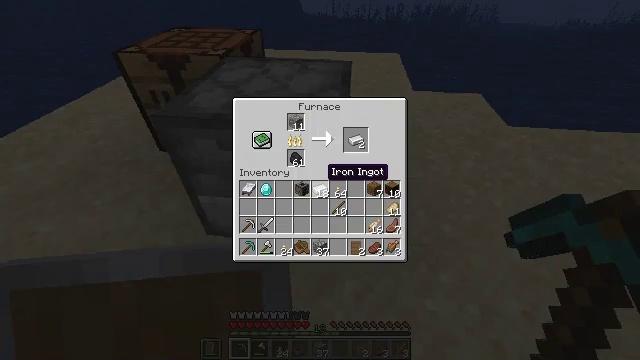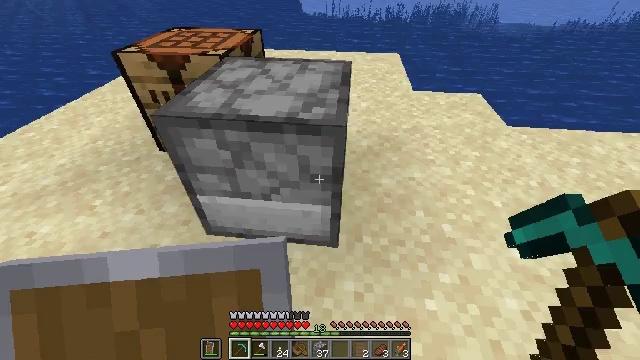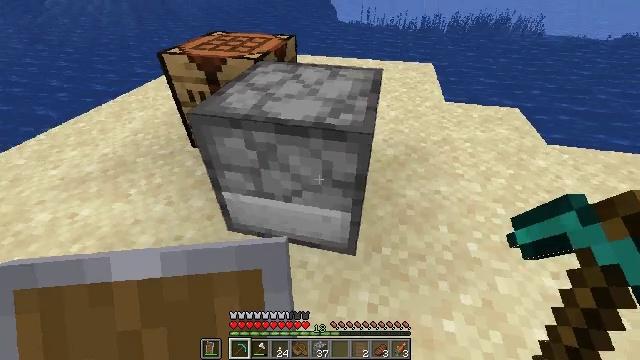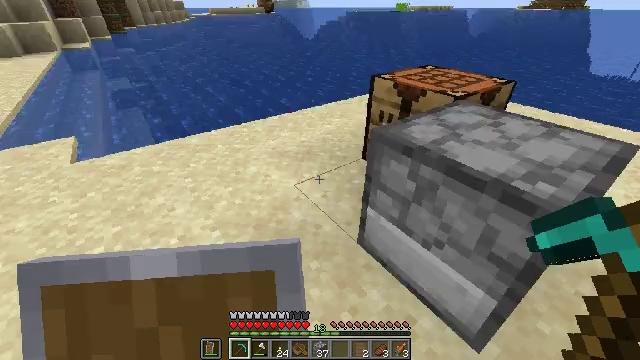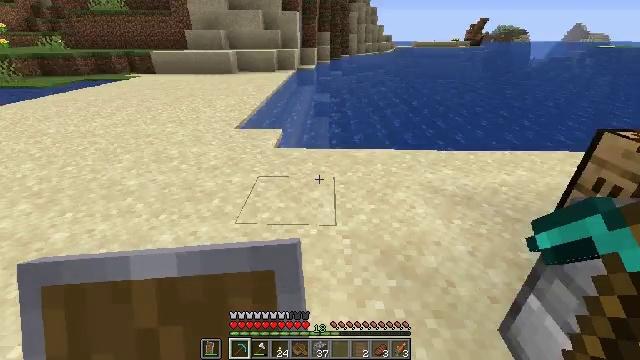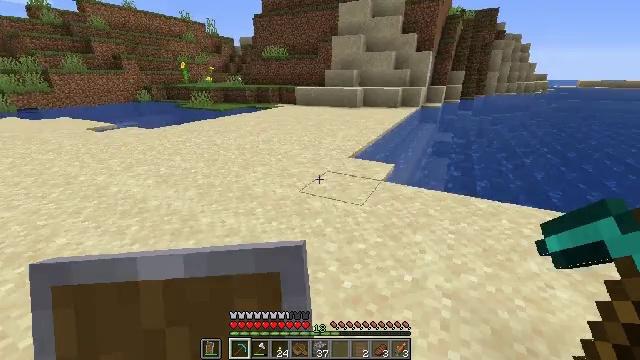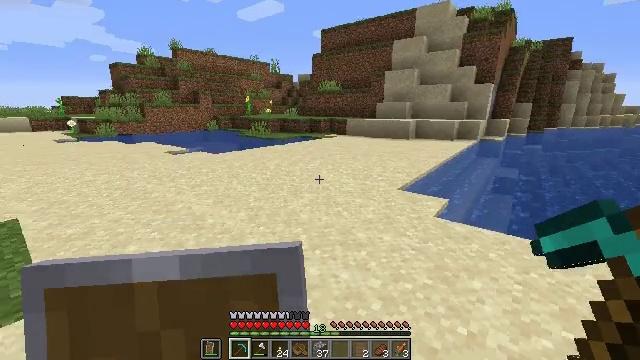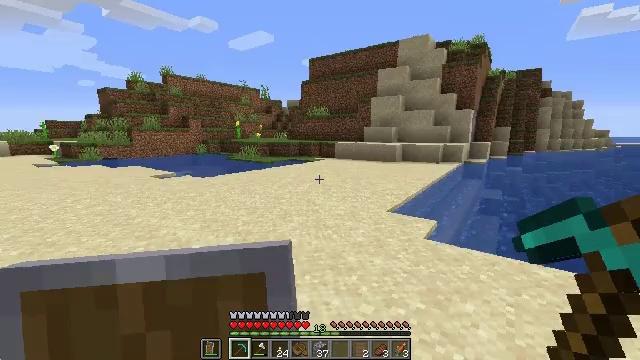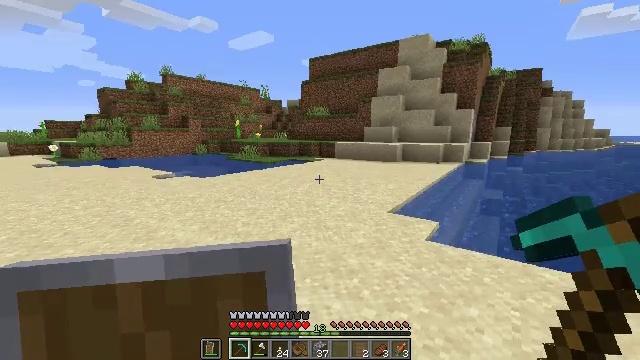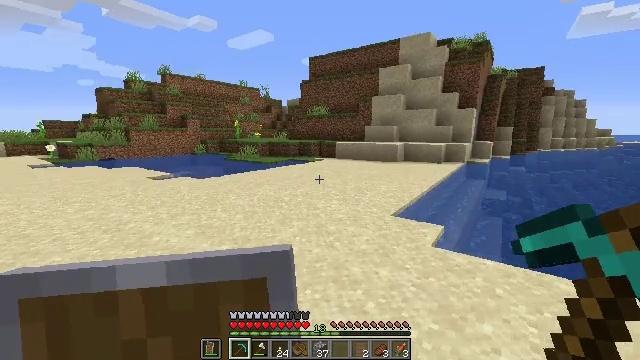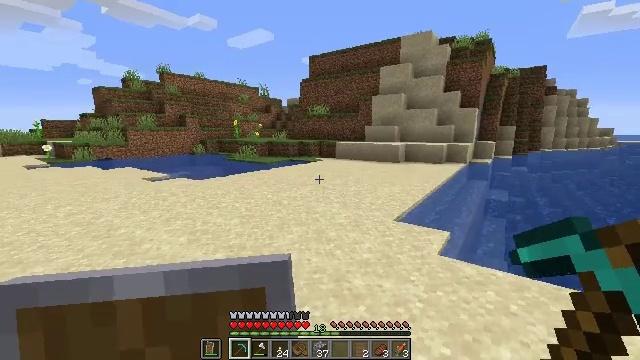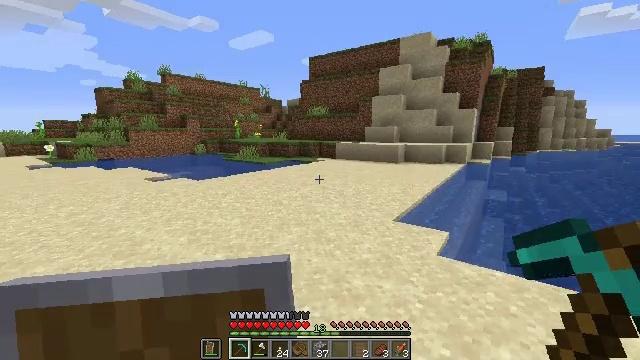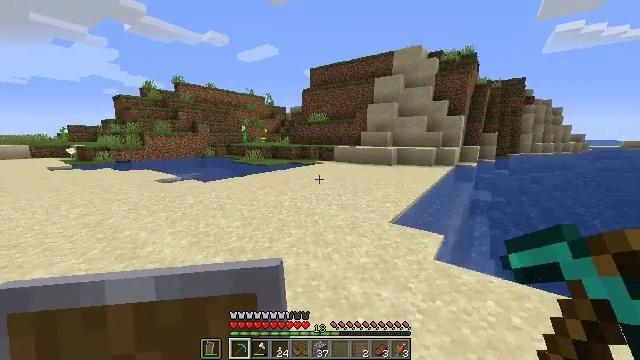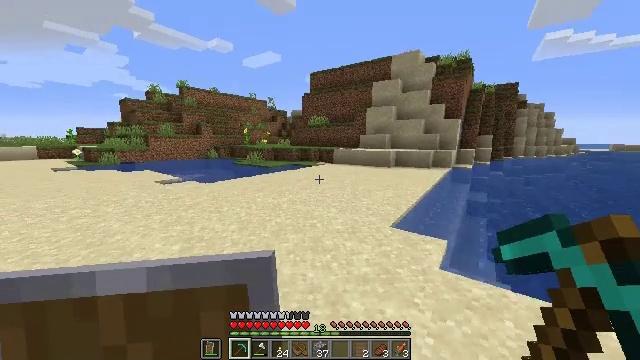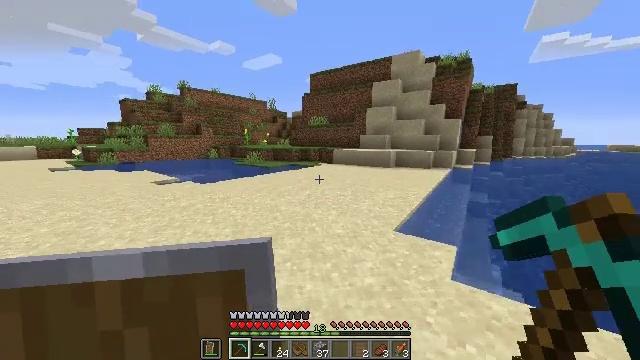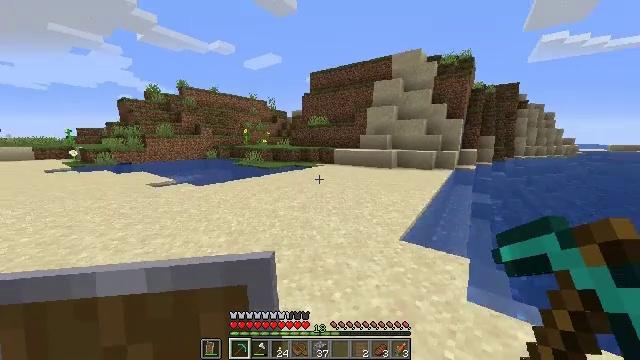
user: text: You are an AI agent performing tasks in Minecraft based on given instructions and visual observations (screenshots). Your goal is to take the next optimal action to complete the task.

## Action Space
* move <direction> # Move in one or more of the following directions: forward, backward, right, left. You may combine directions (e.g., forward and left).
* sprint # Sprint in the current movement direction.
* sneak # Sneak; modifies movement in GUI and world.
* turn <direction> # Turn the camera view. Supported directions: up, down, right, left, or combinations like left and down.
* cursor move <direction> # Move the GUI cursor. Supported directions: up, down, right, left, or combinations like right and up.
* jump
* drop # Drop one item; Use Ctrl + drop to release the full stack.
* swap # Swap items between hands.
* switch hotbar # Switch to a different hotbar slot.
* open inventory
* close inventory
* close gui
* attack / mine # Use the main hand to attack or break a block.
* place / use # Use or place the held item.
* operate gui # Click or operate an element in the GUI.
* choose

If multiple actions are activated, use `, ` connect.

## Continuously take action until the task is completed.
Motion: motion action
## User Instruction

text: Craft a diamond shovel with materials at the crafting table.
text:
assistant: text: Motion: no_op
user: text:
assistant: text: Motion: turn left and up, close gui
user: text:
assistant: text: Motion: turn left and up
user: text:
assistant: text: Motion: turn left and up
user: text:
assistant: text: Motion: turn left and up
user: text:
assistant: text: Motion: turn left and up
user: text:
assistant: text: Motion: turn right and up
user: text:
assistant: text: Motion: move forward
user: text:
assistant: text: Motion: move forward
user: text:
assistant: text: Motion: move forward, sprint
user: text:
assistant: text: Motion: move forward, sprint
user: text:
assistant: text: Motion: move forward, sprint
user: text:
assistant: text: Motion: move forward, sprint
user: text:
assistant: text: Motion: move forward, sprint
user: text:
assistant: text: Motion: move forward, sprint
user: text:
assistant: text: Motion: move forward, sprint
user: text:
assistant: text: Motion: move forward, sprint
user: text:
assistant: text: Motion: move forward and move right, sprint, turn left
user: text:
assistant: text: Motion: move forward and move right, sprint, turn left
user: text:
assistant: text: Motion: move forward and move right, sprint, turn left, jump
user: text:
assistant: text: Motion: move forward and move right, sprint, turn left, jump
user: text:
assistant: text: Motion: move forward and move right, sprint, turn left, jump
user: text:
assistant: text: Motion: move forward and move right, sprint, jump
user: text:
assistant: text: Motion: move forward and move right, sprint, jump
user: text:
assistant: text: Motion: move forward and move right, sprint, jump
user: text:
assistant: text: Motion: move forward, sprint, jump
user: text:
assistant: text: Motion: move forward, sprint, jump
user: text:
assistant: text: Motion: move forward, sprint, jump
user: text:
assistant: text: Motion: move forward, sprint, jump
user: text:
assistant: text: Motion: move forward, sprint, jump